Question: My code was working fine and then suddenly start showing error something like this:-
Compiling JS failed: 180820:25:';' expected Buffer size <PHONE> starts with:....... and has protection mode(s): r--p

I tried resetting the cache with
'''
npx react-native start --reset-cache
'''
I am using the latest version of every module in my code the last change is to remove the "AsyncStorage" module.
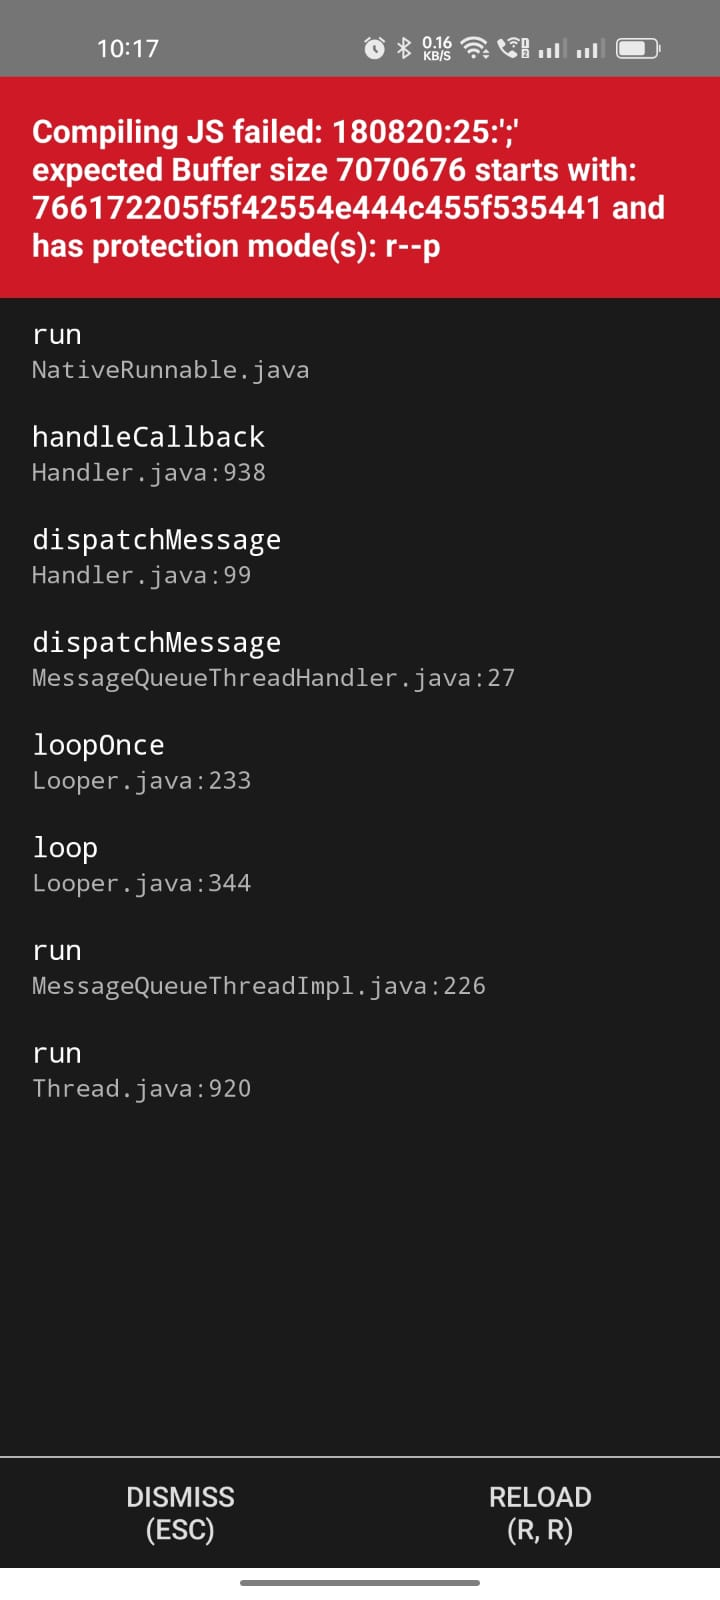
Answer: After reviewing the change I made, it seems that I used and await call outside an async function, and that's what caused this error.